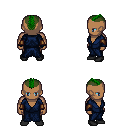
a pixel art fantasy rpg character, male body template, human, dark skin, blue robe, gold greaves, green short mohawk hairstyle, leather bracers, black shoes, four views (front, back, left, right), 2x2 character sprite sheet, small pixel art, hard edges, no anti-aliasing